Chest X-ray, AP view. Patient: 65 years old, sex M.
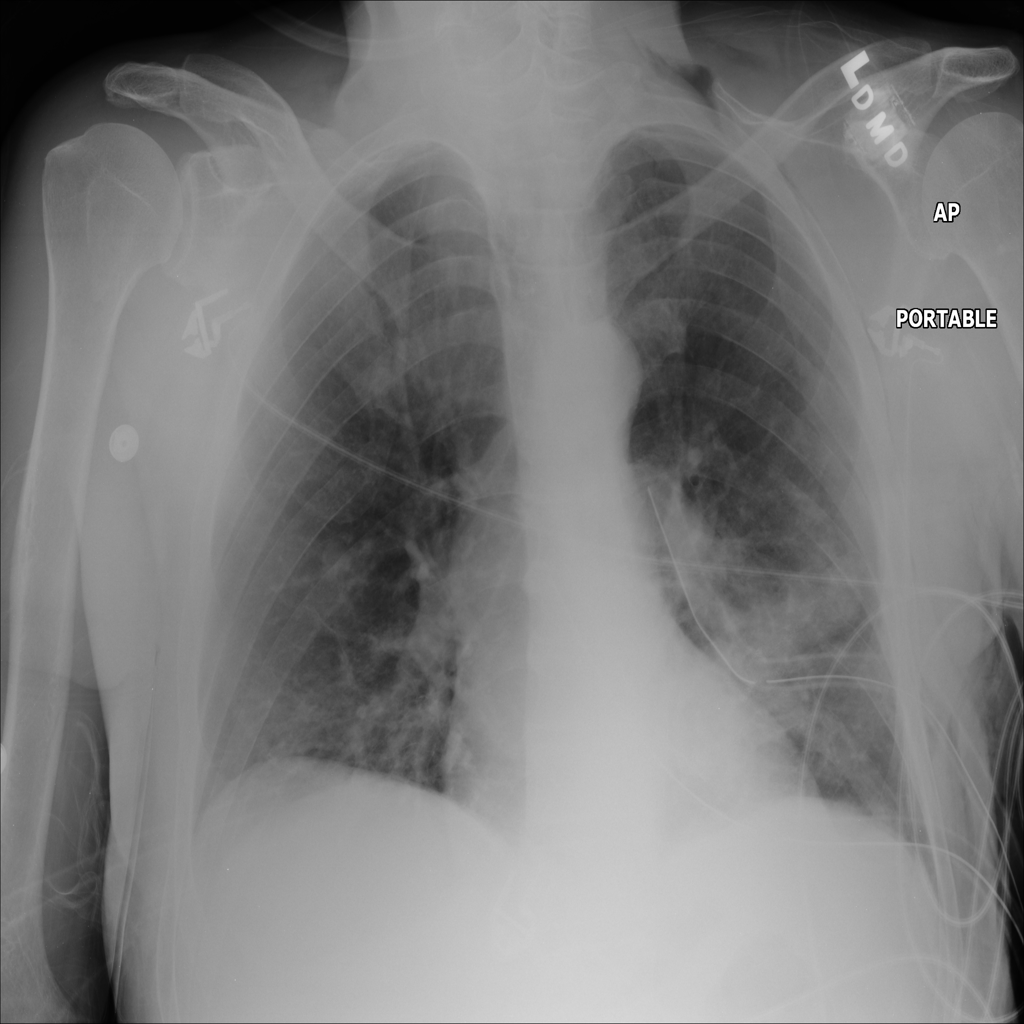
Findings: No Finding